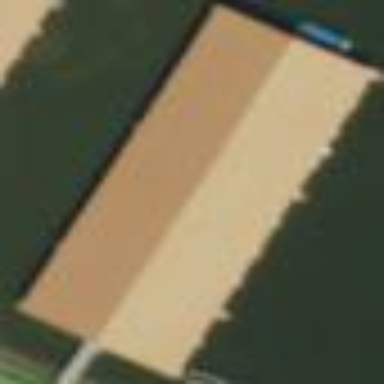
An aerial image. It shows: Boathouse.